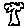
Label: tree